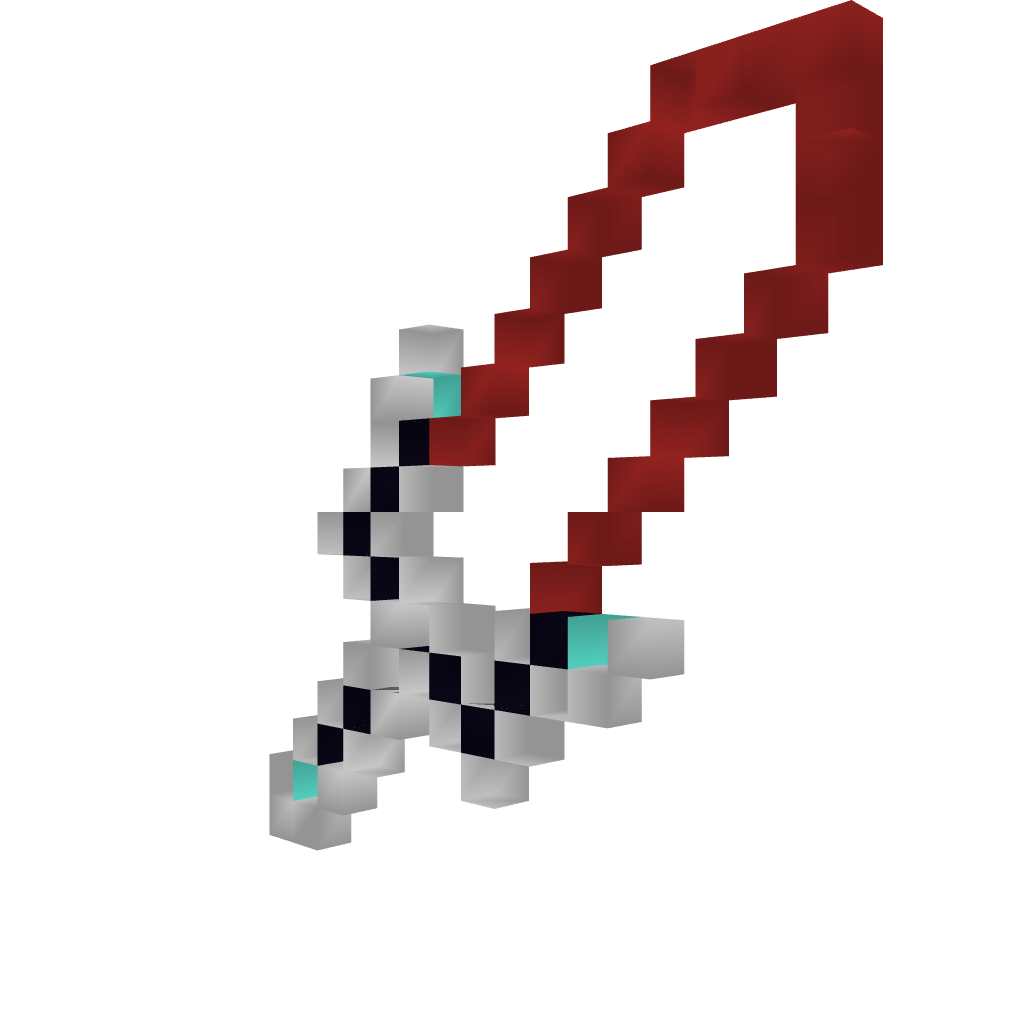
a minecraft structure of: Angel Sword